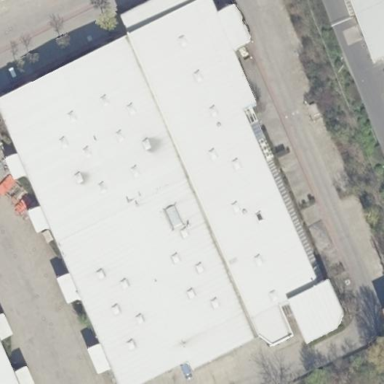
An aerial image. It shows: Commercial building.